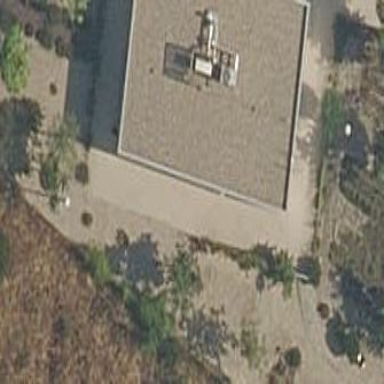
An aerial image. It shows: Hostel building.